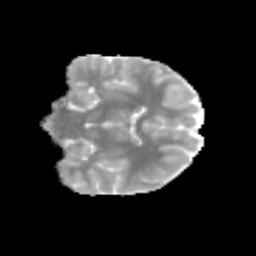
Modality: MD
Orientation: coronal
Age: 11
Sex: female
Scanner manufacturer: siemens
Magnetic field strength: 3 T
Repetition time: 3.8 s
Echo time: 0.07 s